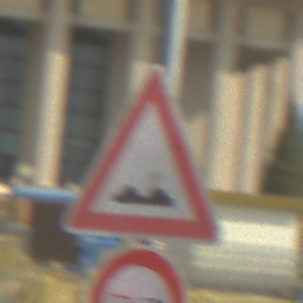
Verkehrszeichen: UnebeneFahrbahn
Zusatzzeichen unten: Ueberholverbot
Umgebung: Outdoor, Suburban
Tageszeit: MorningAfternoon
Wetter: Clear
Licht: Natural
Jahreszeit: NotSpecified
Kontrast: HighContrast